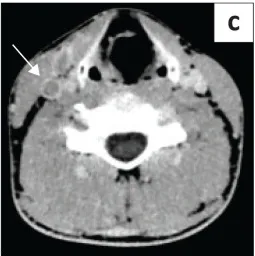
(c) Cross-section view of septic thrombus in the internal jugular vein.
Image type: radiology (ct)